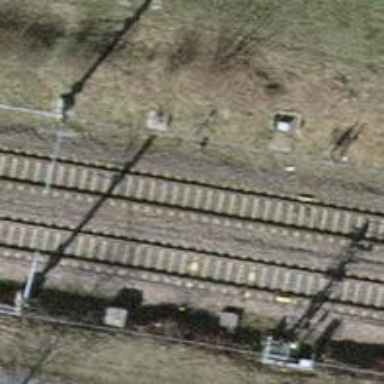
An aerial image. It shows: Railway milestone.